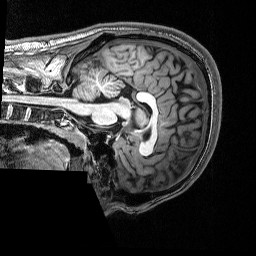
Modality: T1w
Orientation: sagittal
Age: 21
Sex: male
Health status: healthy
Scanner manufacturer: siemens
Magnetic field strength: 3 T
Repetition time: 2.53 s
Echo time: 0.00339 s